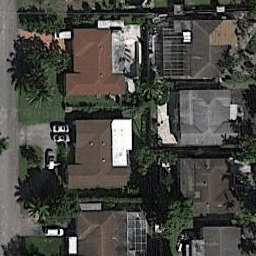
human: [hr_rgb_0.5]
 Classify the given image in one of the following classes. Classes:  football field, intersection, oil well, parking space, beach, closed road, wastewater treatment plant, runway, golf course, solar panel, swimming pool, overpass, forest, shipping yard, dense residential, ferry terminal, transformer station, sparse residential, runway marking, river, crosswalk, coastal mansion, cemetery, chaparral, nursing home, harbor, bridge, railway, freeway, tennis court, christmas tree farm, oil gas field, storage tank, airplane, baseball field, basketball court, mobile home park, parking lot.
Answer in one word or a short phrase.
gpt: dense residential